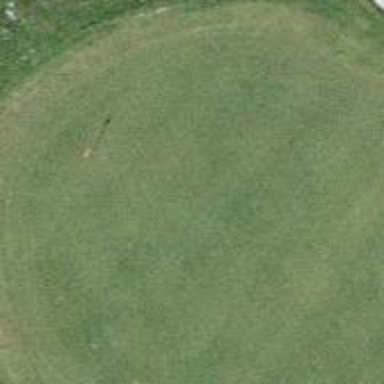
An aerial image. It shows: Green golf area with grass land use.